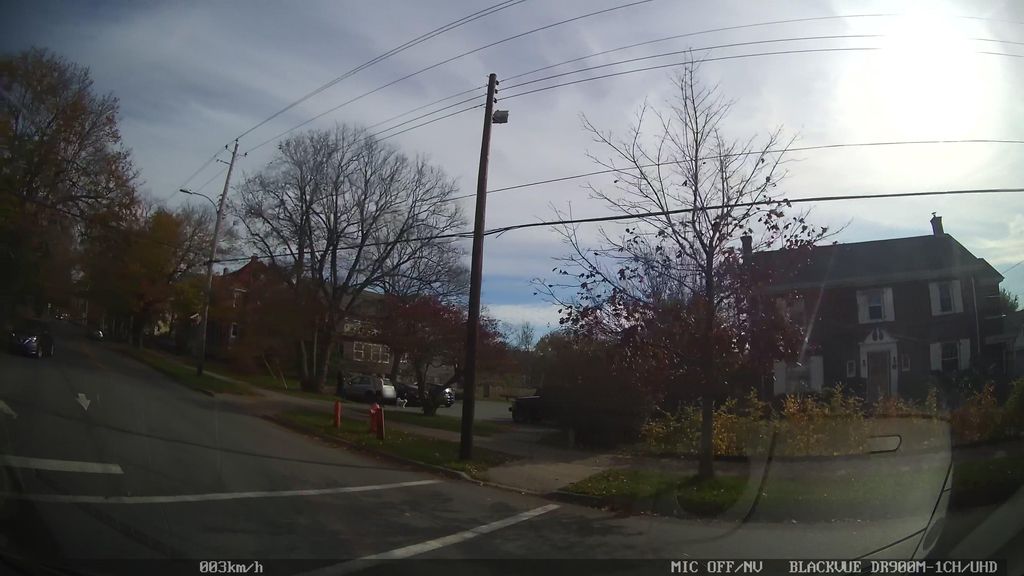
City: halifax